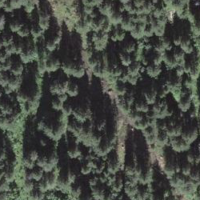
EUNIS habitat code: 43
Species observed at this site:
Spinus spinus
Phylloscopus collybita
Regulus ignicapilla
Sylvia atricapilla
Troglodytes troglodytes